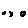
Label: moon